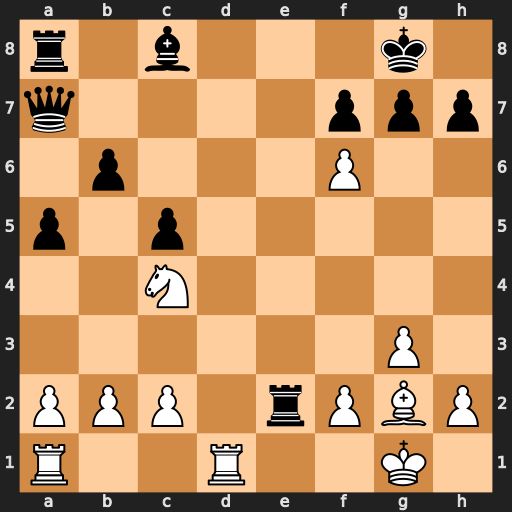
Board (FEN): r1b3k1/q4ppp/1p3P2/p1p5/2N5/6P1/PPP1rPBP/R2R2K1
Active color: w
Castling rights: -
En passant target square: -
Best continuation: Rd8+ Re8 Rxe8#